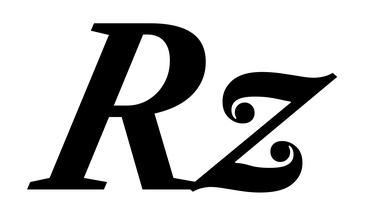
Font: LibreCaslonText-Italic_Bold_Italic